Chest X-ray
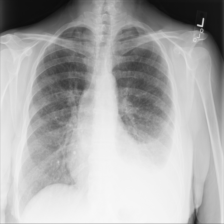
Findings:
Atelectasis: negative
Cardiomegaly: negative
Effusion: negative
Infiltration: negative
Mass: negative
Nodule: negative
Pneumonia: negative
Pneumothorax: negative
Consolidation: negative
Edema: negative
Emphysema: negative
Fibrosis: negative
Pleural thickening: negative
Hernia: negative